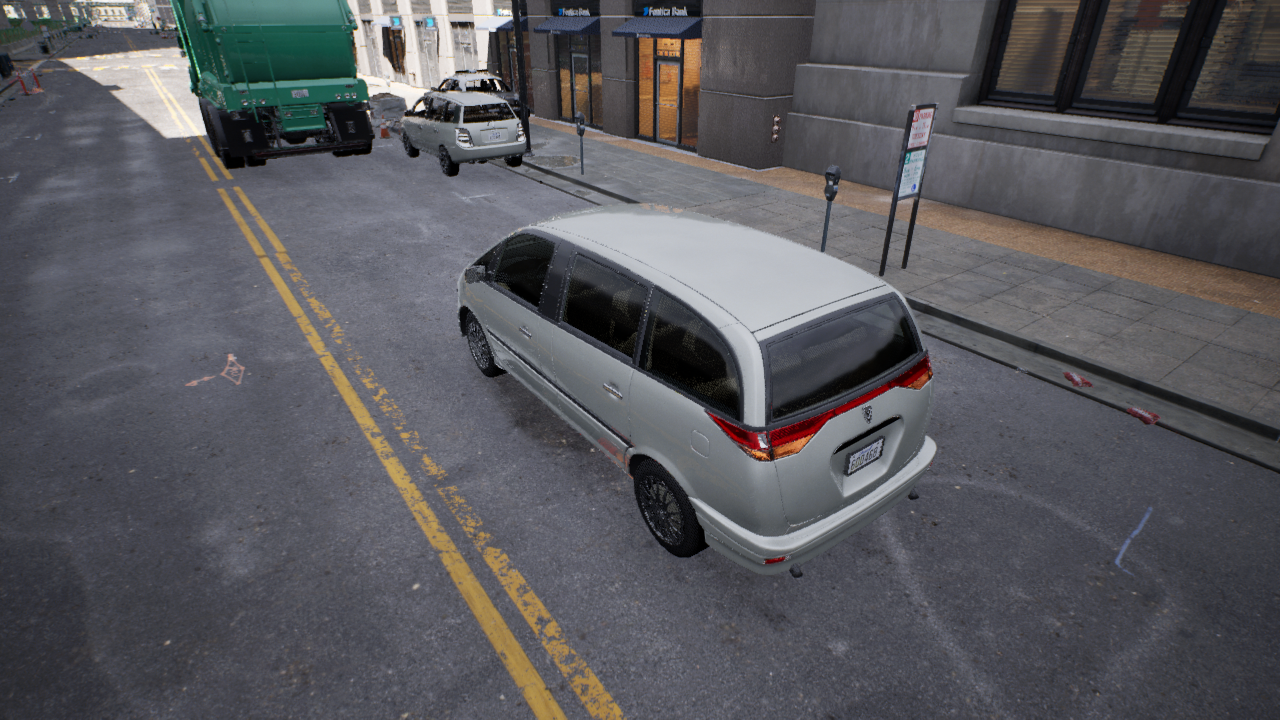
Venue: downtown
Lighting: clear day
Vehicle rig: minivan